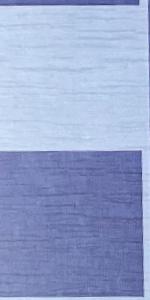
Label: Empty